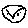
Label: triangle